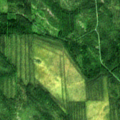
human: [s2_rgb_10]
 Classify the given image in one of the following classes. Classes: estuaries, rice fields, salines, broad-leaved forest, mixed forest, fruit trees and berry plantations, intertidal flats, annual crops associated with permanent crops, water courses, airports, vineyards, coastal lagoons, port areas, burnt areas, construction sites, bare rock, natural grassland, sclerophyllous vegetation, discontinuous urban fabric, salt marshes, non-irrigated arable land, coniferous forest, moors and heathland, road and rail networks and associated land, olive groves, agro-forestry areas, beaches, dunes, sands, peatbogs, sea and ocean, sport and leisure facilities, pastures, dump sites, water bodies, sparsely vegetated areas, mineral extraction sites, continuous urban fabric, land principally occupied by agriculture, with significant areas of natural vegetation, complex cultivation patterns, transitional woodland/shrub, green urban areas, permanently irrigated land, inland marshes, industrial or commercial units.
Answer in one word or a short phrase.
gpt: coniferous forest, mixed forest, transitional woodland/shrub